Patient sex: F
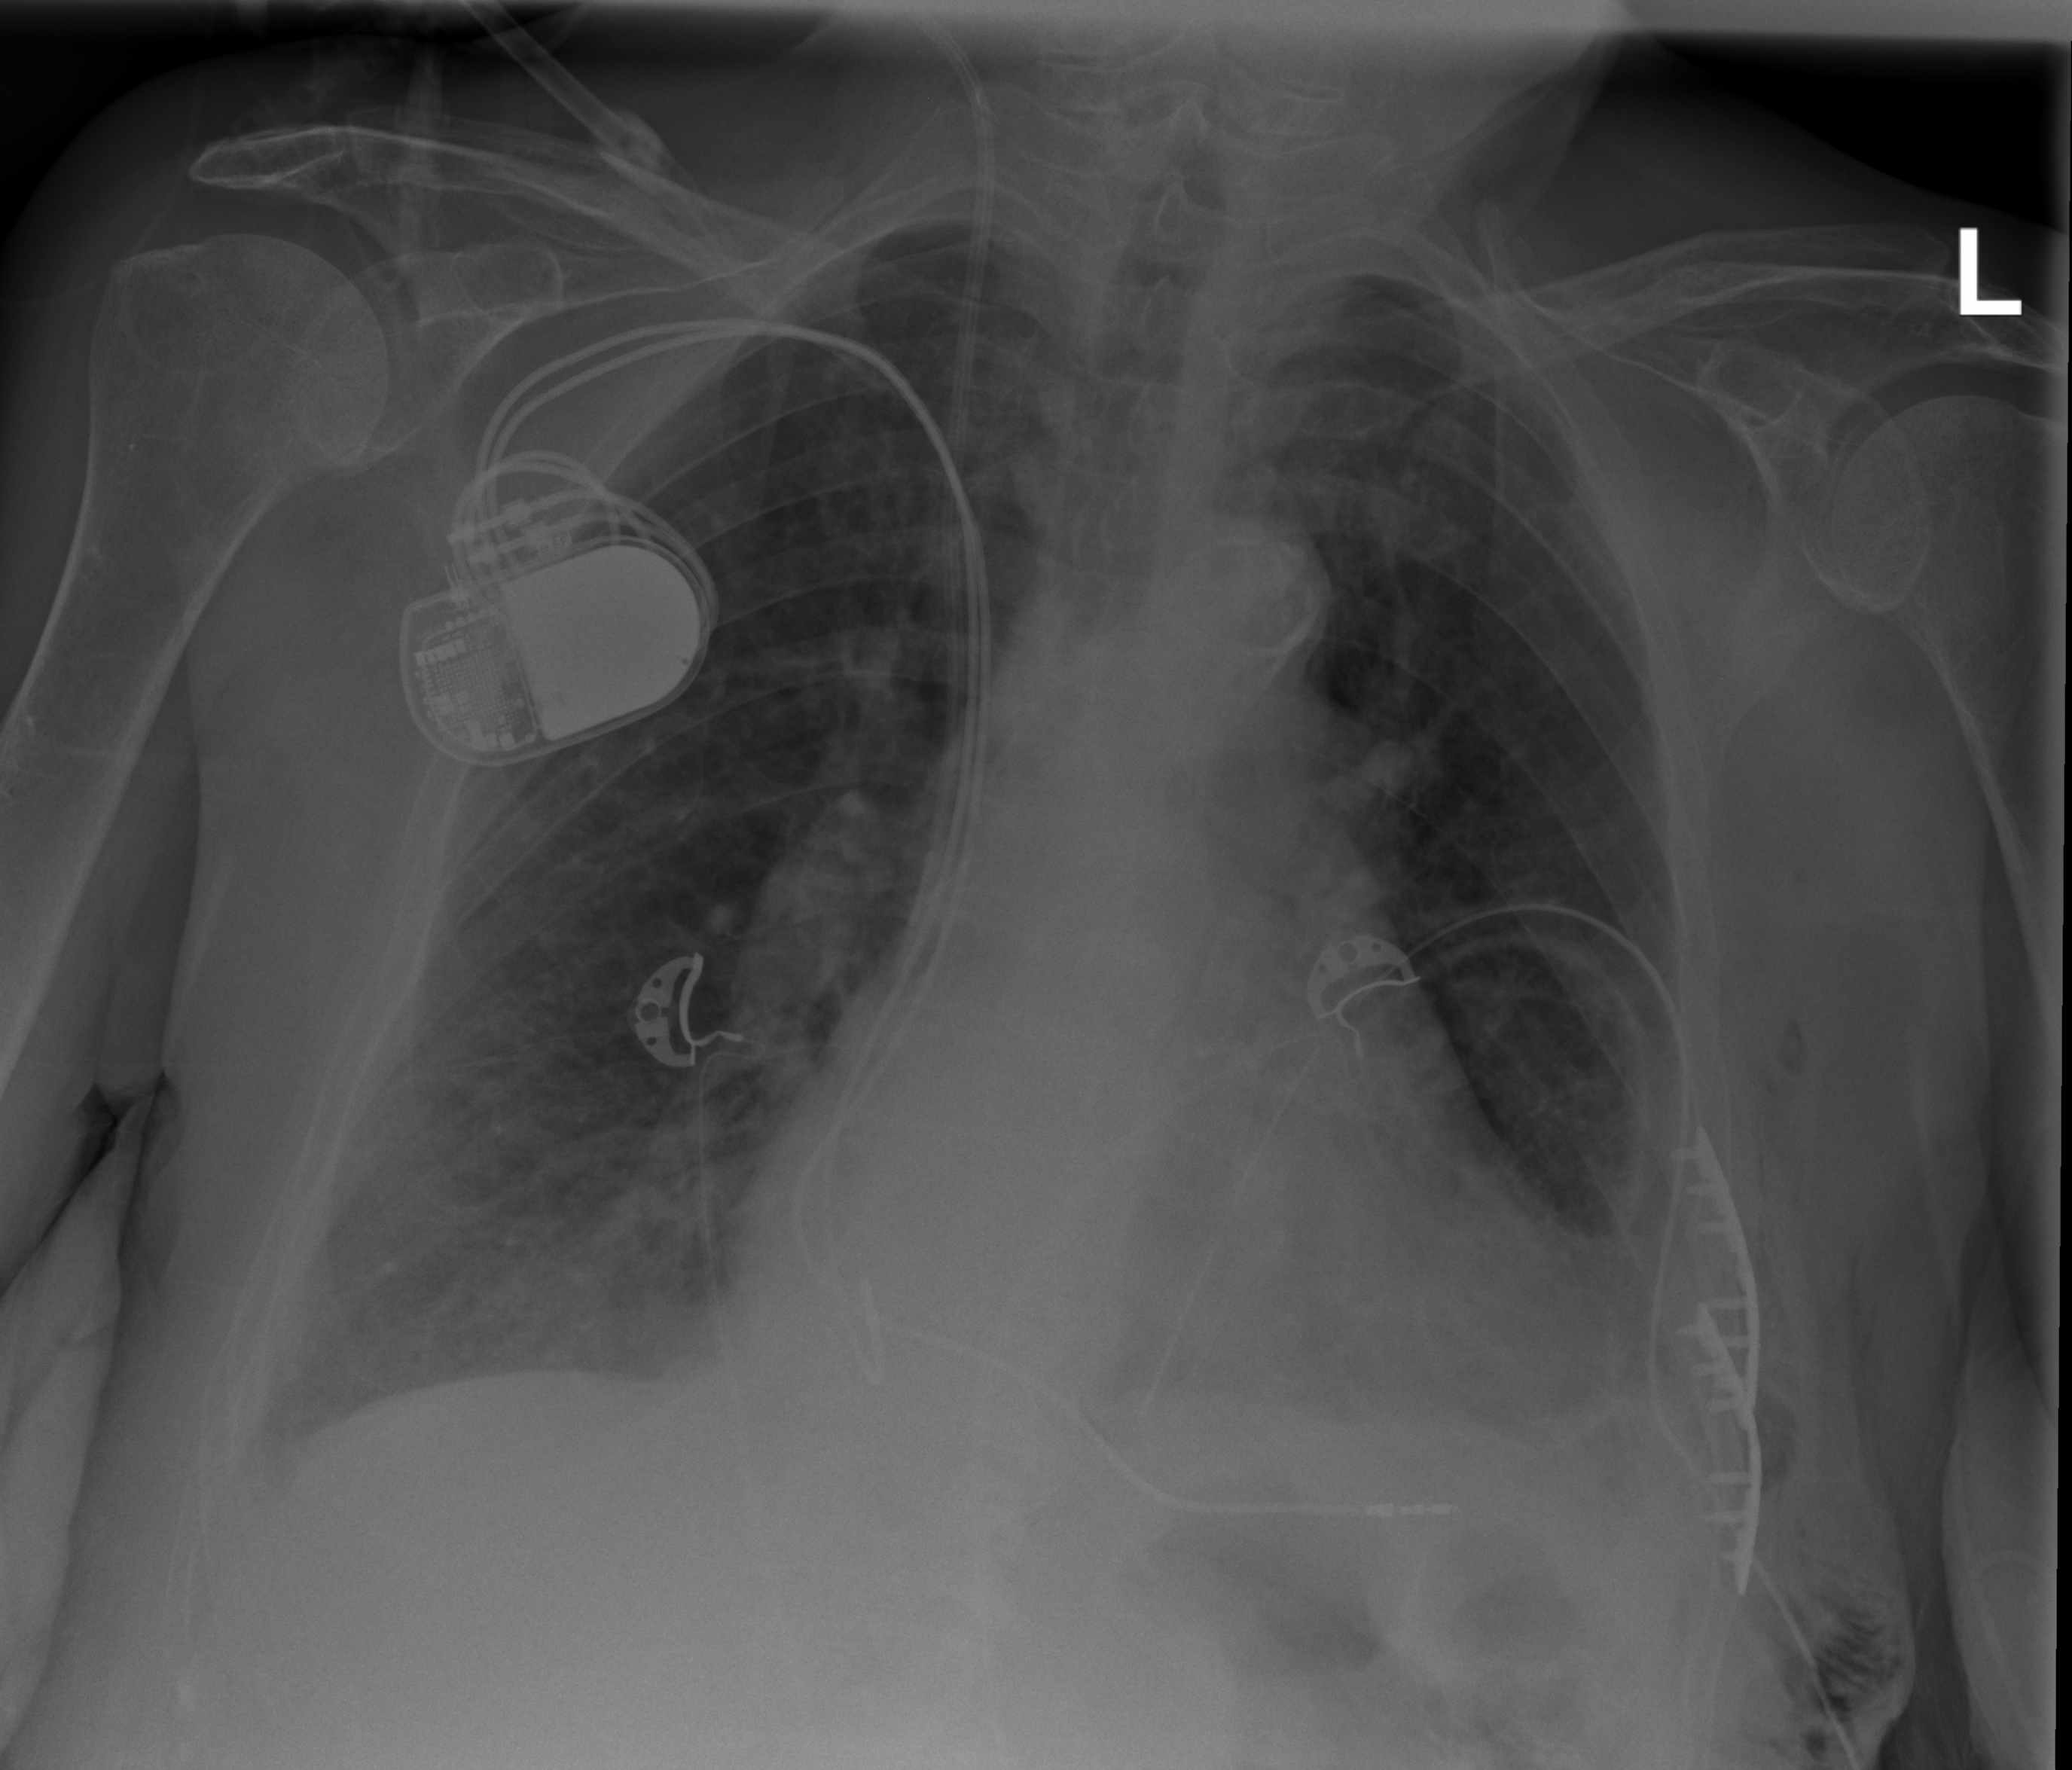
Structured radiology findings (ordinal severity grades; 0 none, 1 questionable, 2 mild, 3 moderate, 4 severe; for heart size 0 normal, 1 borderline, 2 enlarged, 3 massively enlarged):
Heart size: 2
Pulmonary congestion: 0
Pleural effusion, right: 0
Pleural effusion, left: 2
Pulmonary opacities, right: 2
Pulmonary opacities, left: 1
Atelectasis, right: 2
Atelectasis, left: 2